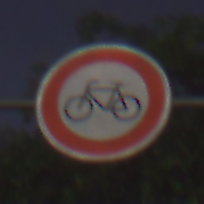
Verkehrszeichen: VerbotRadverkehr
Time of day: Night
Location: Outdoor (Suburban)
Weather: PartlyCloudy
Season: NotSpecified
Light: Artificial